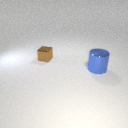
large blue metal cylinder to the right of small brown metal cube